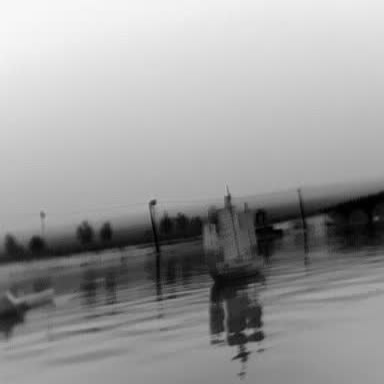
There are three objects shown in the infrared image, including a sailboat, a container_ship, and a liner.